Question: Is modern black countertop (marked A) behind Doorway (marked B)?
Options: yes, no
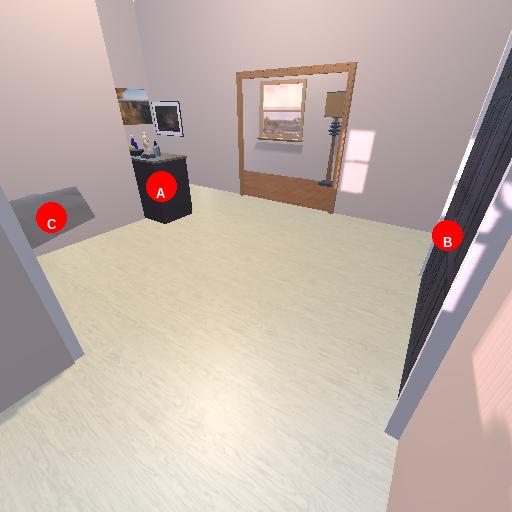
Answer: yes